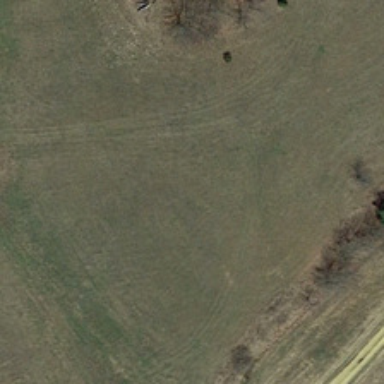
A small amount of trees have been planted in the pasture .